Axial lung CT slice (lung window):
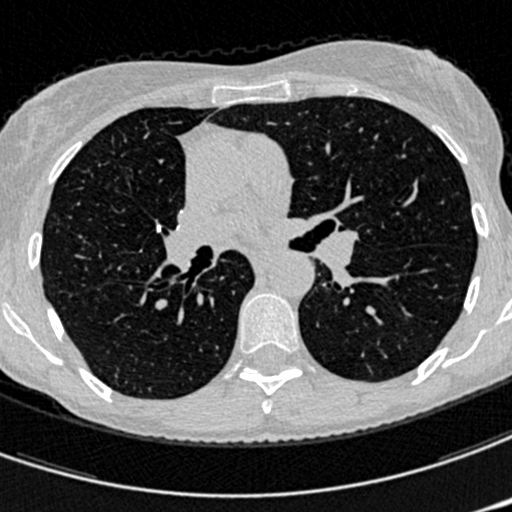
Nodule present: no